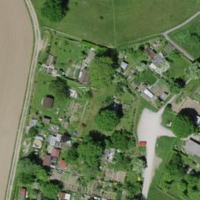
EUNIS habitat code: 53
Species observed at this site:
Salvia pratensis